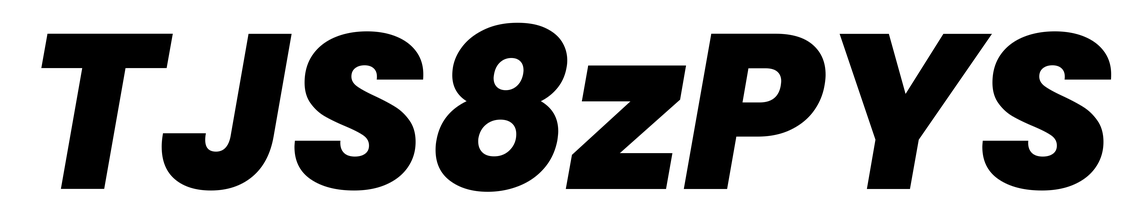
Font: Poppins-ExtraBoldItalic